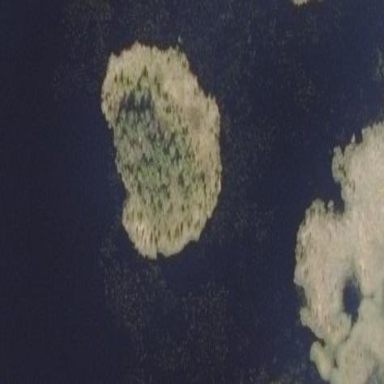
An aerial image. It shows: Island.